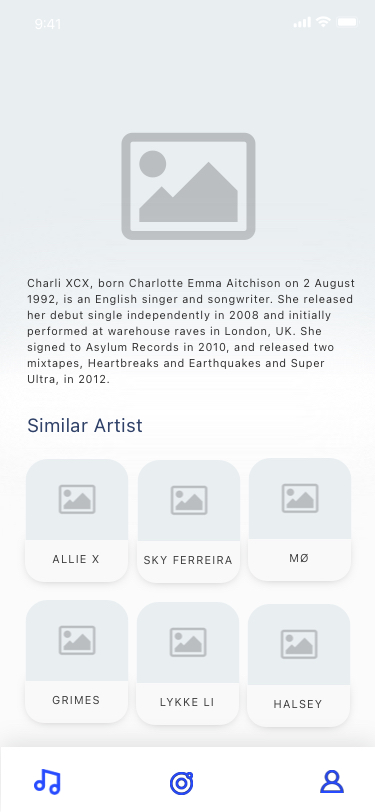
Text in this UI design:
Similar Artist
Charli XCX, born Charlotte Emma Aitchison on 2 August 1992, is an English singer and songwriter. She released her debut single independently in 2008 and initially performed at warehouse raves in London, UK. She signed to Asylum Records in 2010, and released two mixtapes, Heartbreaks and Earthquakes and Super Ultra, in 2012.